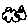
Label: cloud